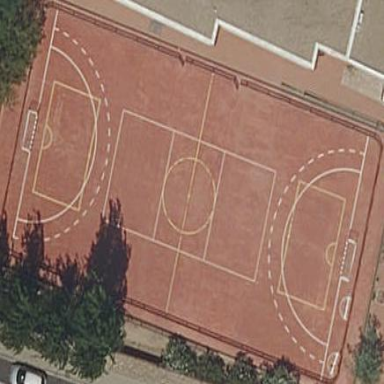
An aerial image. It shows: Basketball court on leisure land pitch.